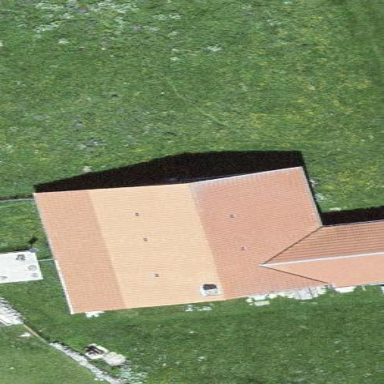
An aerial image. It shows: Farm building.